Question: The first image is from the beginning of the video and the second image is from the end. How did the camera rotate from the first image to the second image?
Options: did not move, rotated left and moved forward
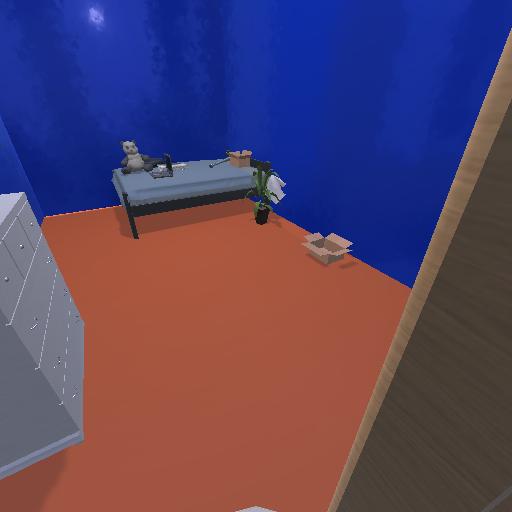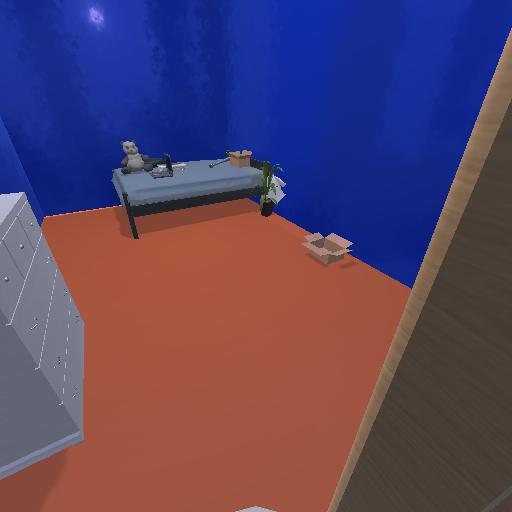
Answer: did not move